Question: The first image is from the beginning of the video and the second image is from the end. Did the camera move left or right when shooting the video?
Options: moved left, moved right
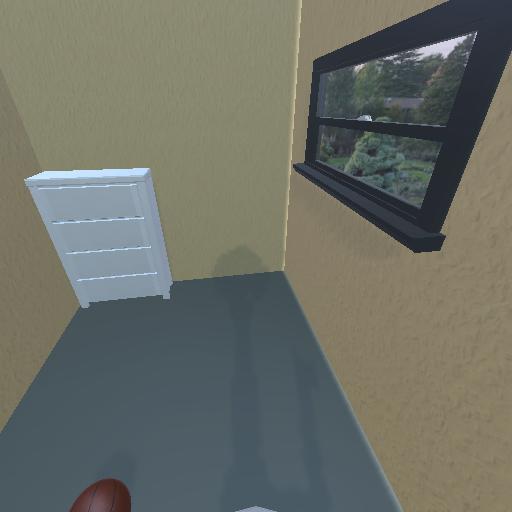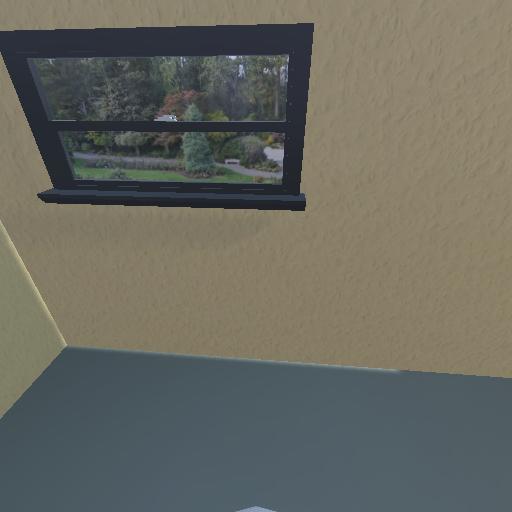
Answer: moved left